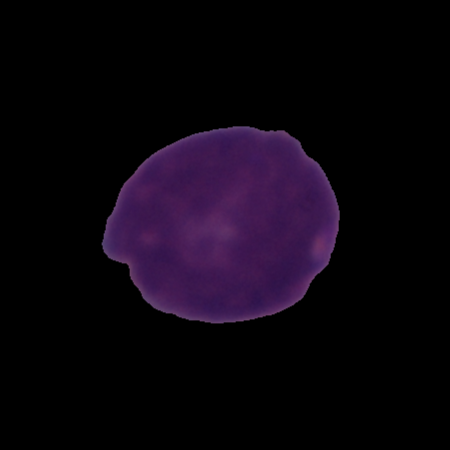
Label: cancer